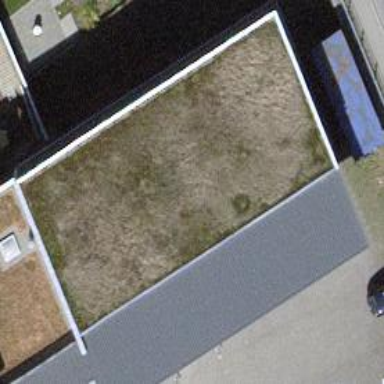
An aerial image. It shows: Commercial building.